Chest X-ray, AP view. Patient: 51 years old, sex M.
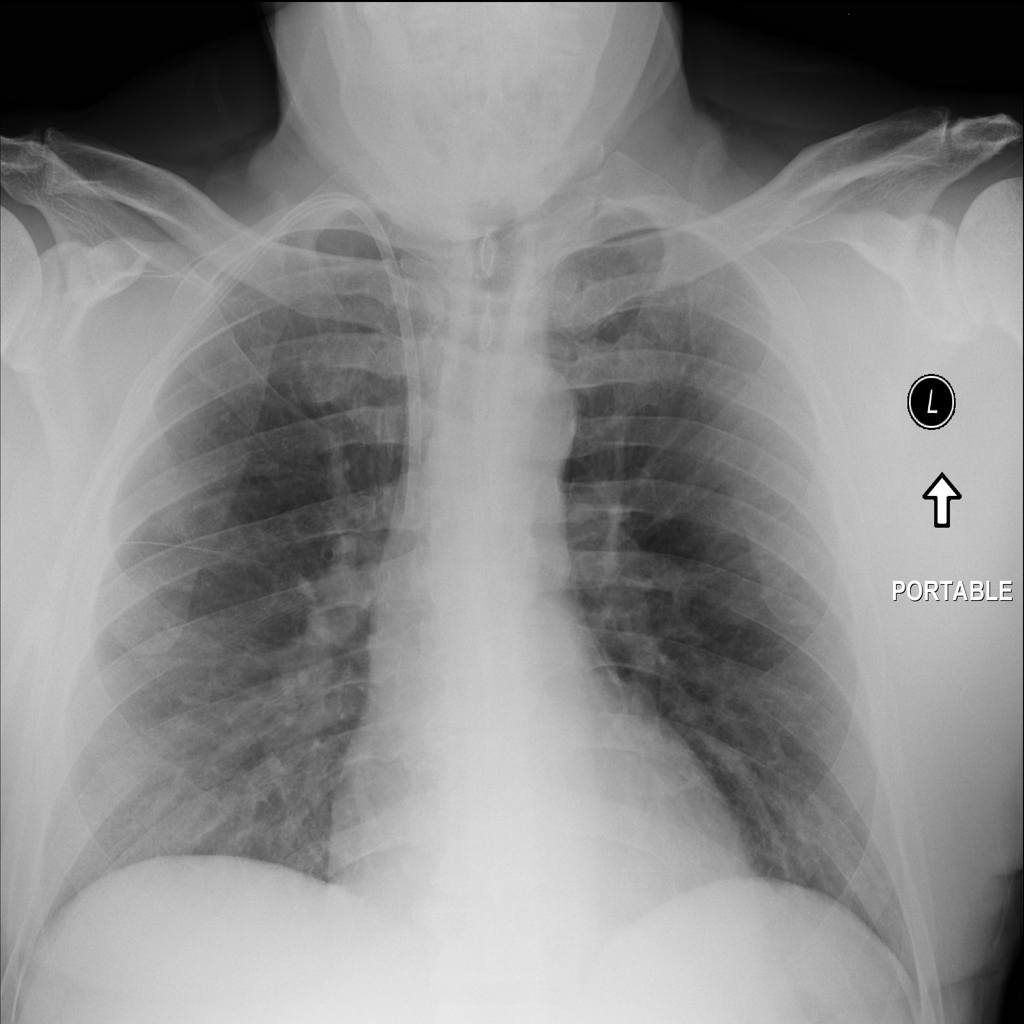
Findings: No Finding